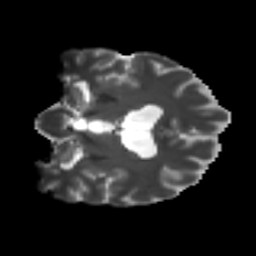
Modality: T2w
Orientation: coronal
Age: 25
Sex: female
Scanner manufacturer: ge
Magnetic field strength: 3 T
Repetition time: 7.8 s
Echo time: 0.0606 s